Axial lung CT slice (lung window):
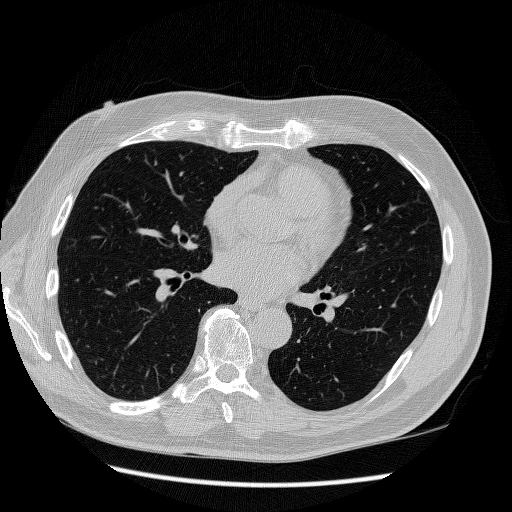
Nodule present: no